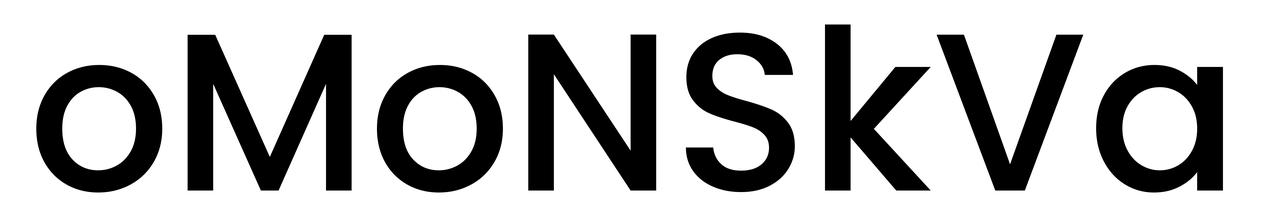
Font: Poppins-Medium